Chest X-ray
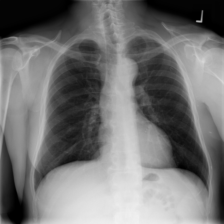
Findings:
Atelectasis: negative
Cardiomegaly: negative
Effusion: negative
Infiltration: negative
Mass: negative
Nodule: negative
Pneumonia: negative
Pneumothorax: negative
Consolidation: negative
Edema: negative
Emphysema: negative
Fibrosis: negative
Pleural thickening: negative
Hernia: negative